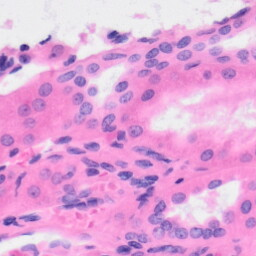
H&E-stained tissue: Kidney